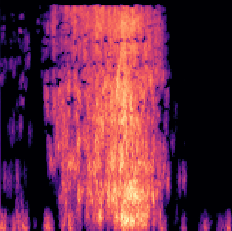
Sound class: Sea waves